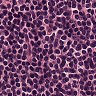
Metastatic tissue present: no